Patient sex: F
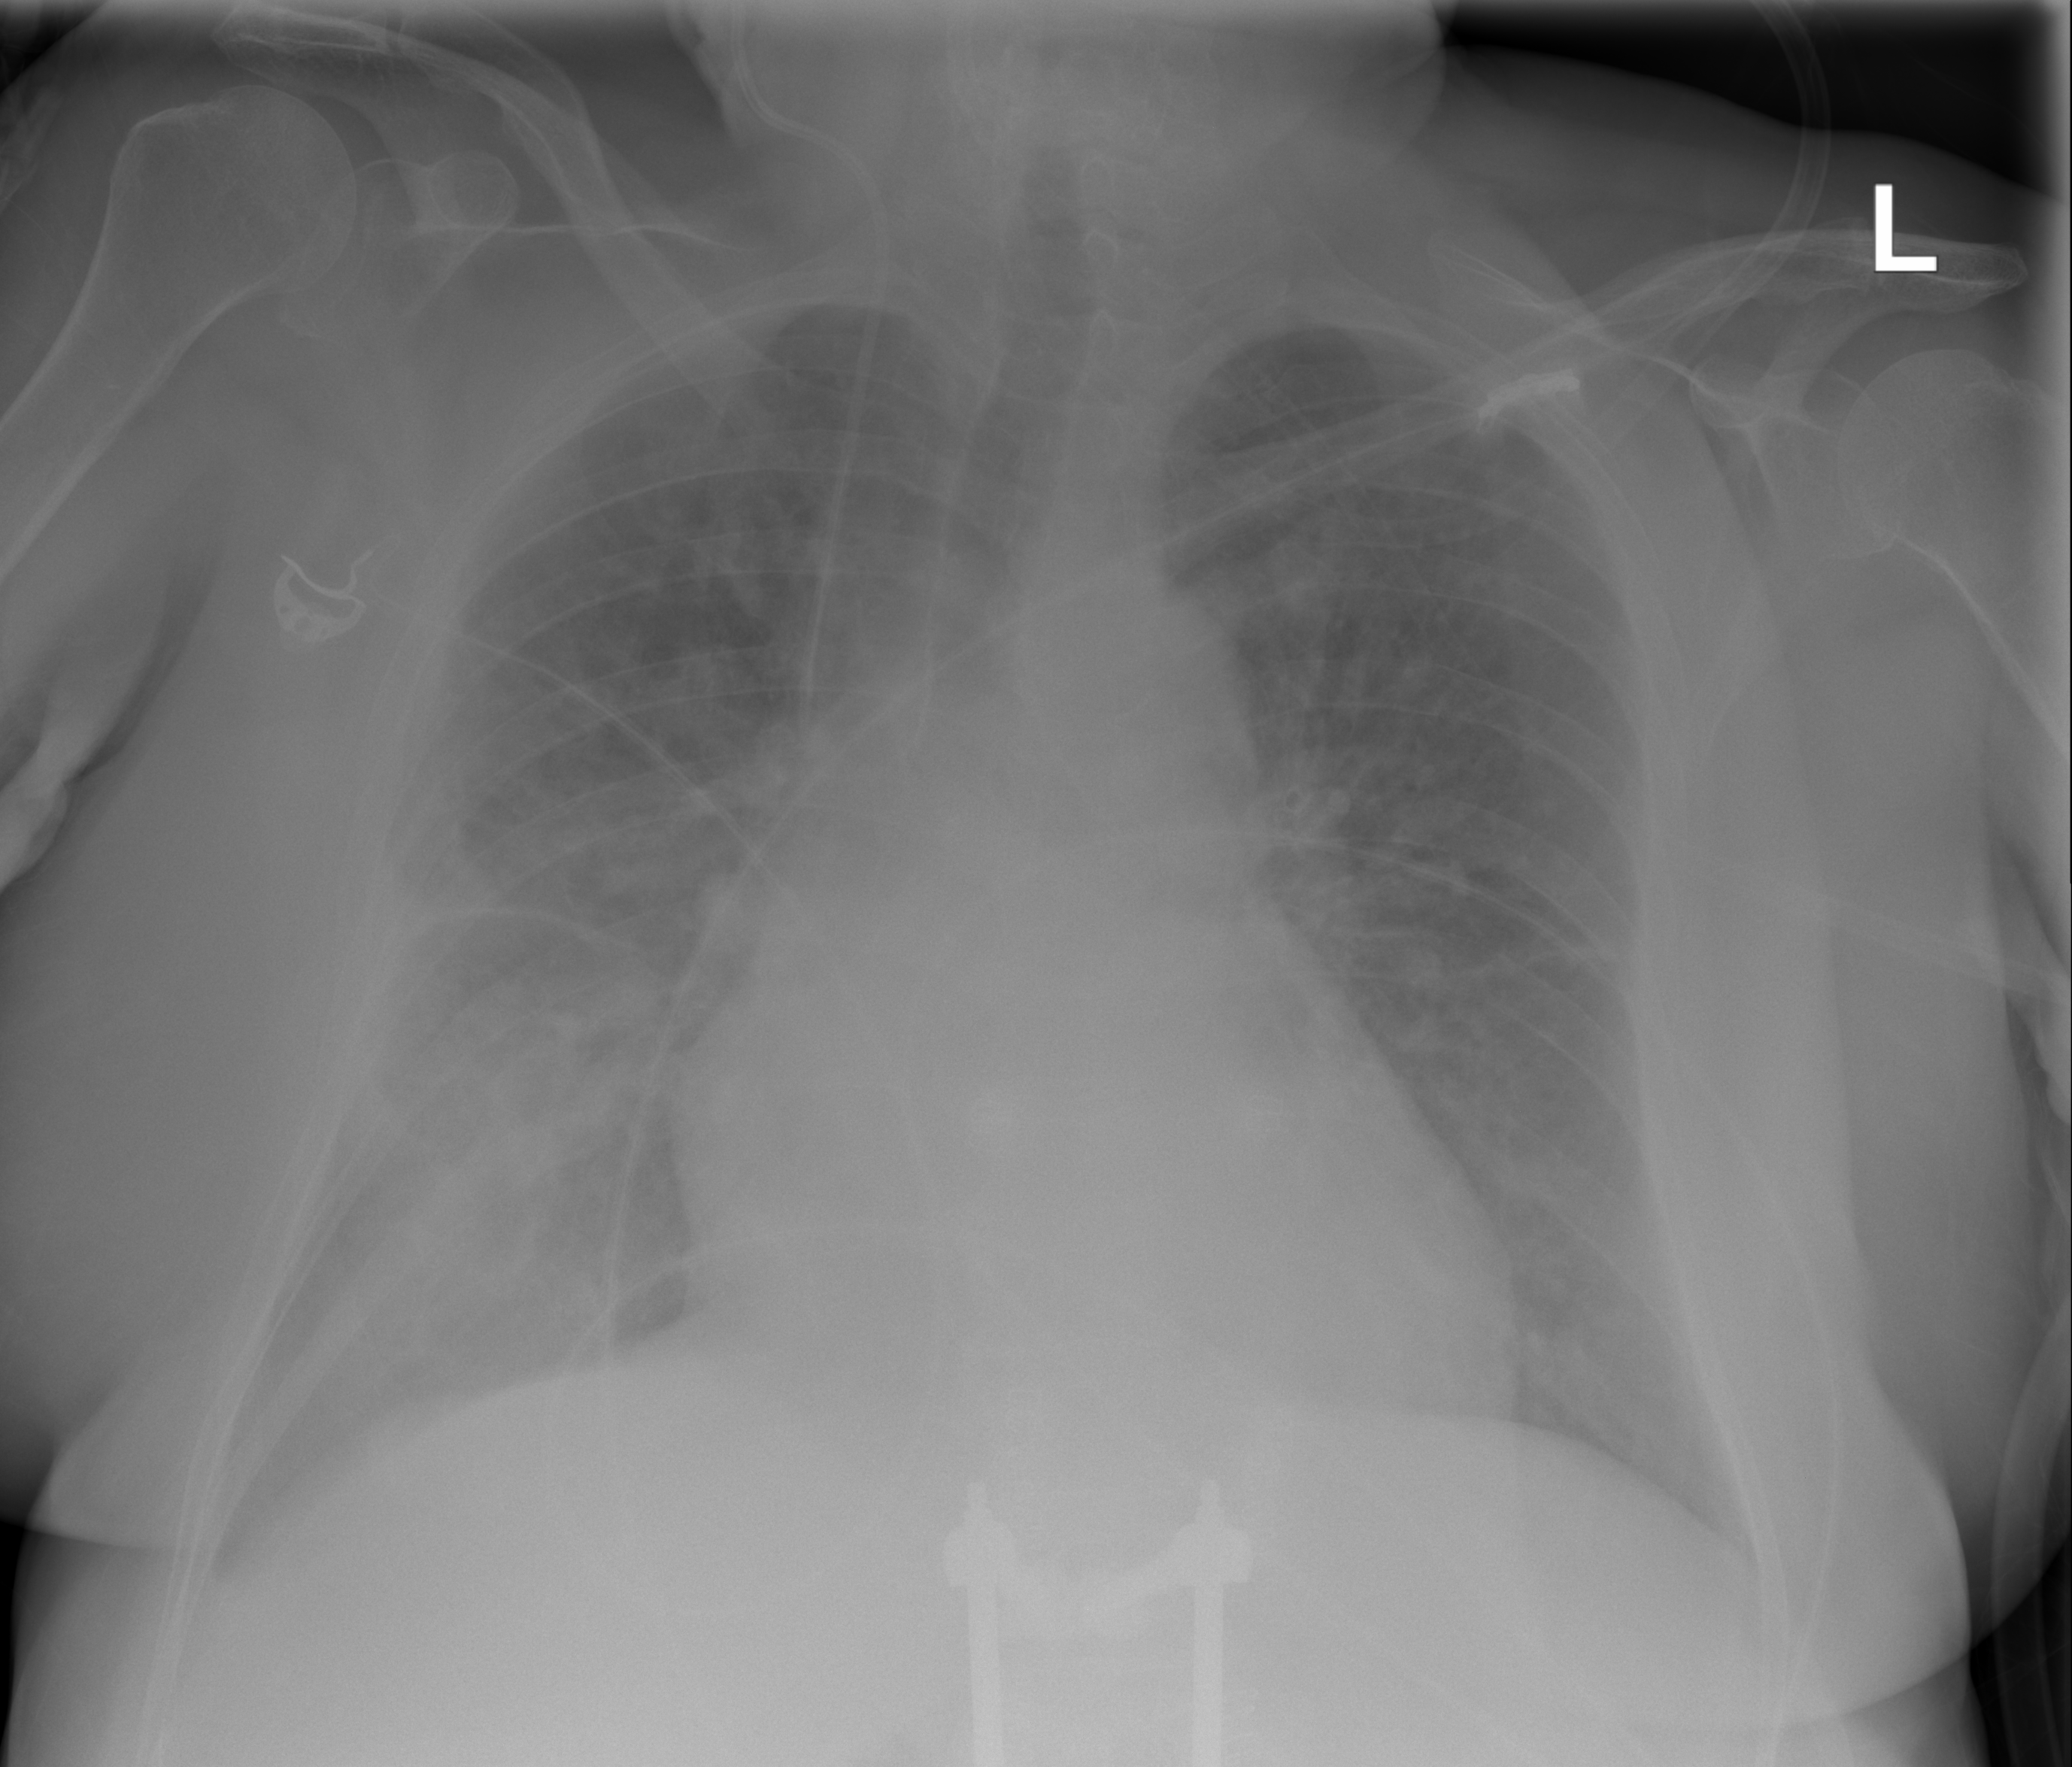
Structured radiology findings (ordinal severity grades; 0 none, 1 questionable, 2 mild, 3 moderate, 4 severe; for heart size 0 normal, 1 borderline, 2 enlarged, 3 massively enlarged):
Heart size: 0
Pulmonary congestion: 1
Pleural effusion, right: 2
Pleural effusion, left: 0
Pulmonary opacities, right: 3
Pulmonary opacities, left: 0
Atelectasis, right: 2
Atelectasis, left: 2